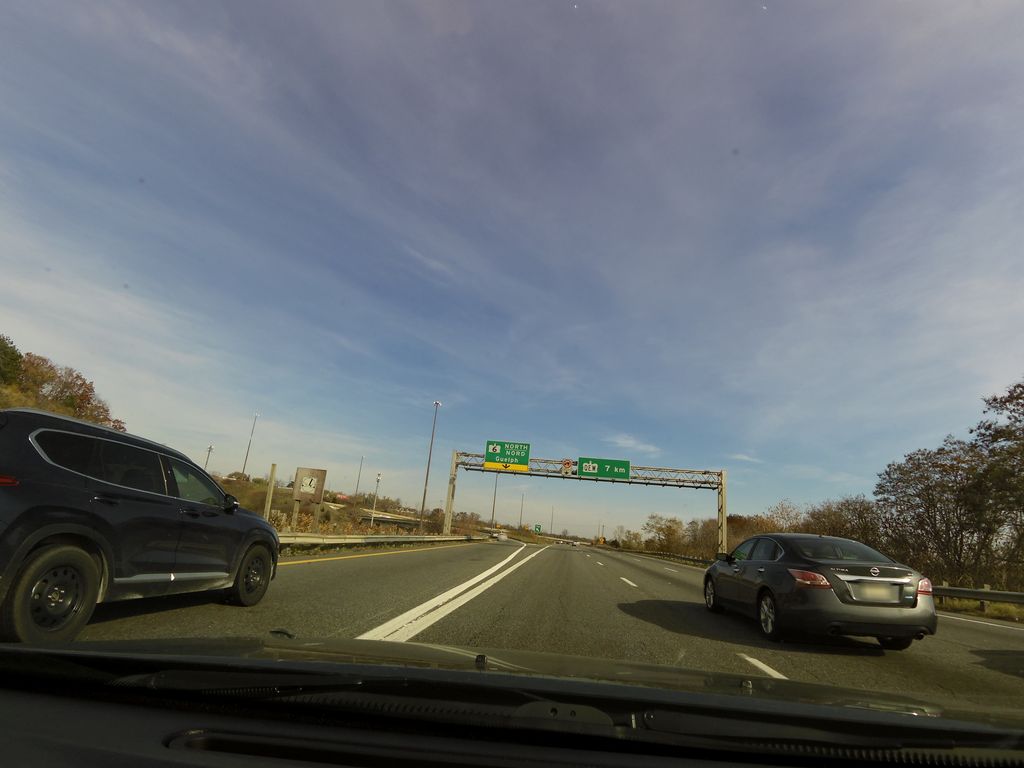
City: hamilton